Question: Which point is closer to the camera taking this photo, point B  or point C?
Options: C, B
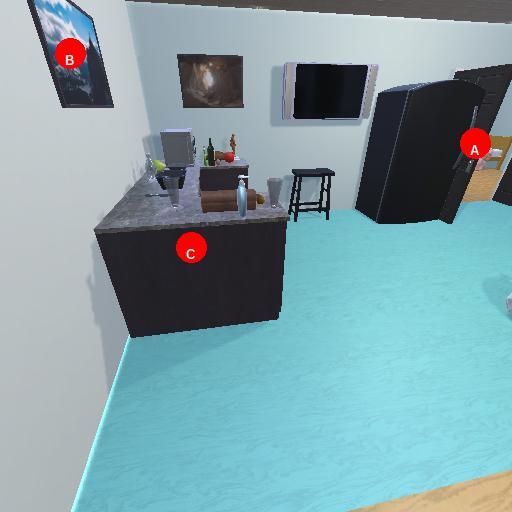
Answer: C